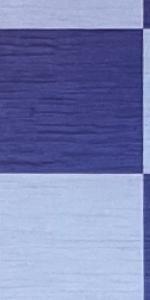
Label: Empty